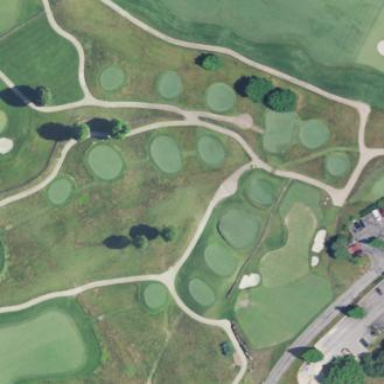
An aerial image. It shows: Rough golf area with grass surface.